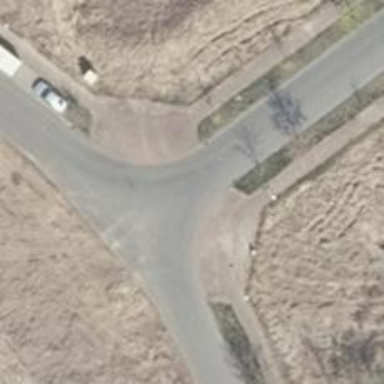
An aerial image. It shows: Unmarked road crossing.